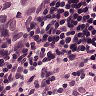
Metastatic tissue present: yes